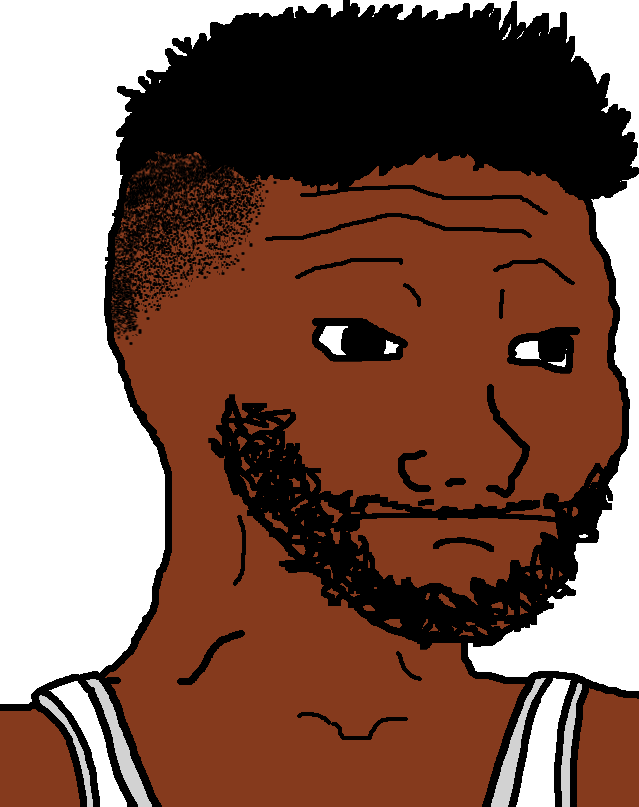
Label: 5_Blackjak